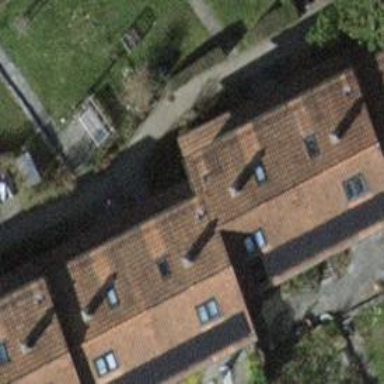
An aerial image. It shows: Beige house with gabled roof covered in orange-red roof tiles. The roof is oriented across the building.